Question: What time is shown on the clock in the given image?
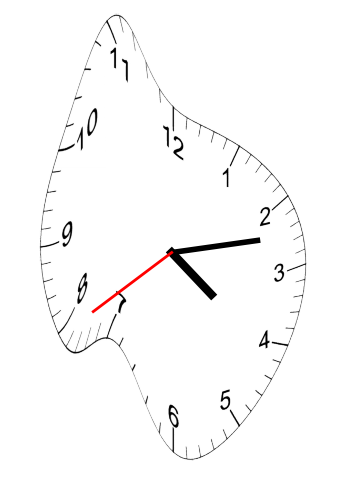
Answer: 04:12:39